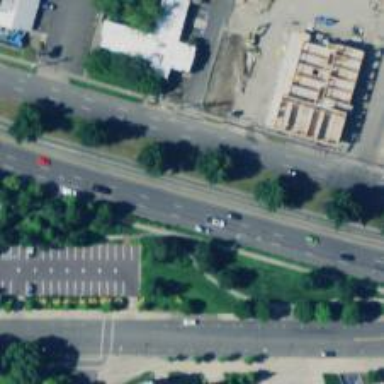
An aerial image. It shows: Busway road.